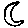
Label: moon